Field crop: maize
Growth stage: 1
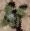
Species: chenopodium